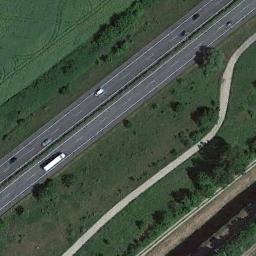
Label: freeway